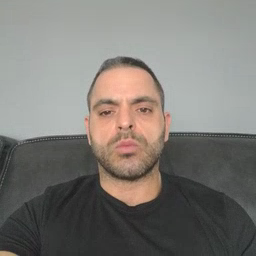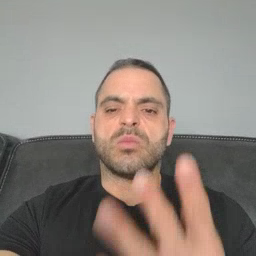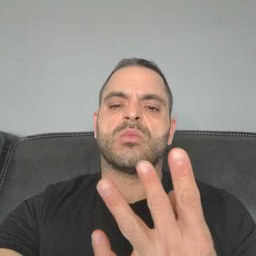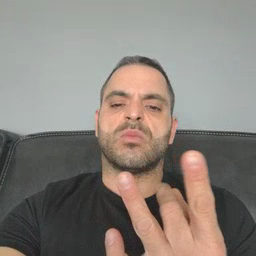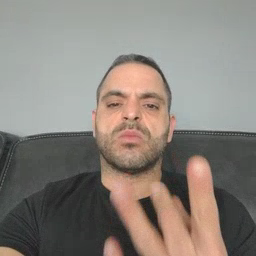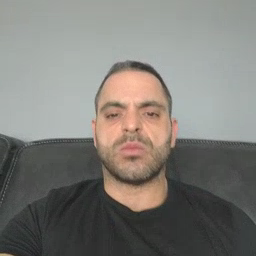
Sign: sticky